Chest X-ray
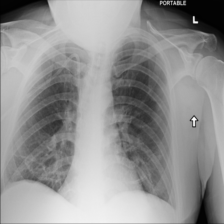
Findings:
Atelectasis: negative
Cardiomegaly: negative
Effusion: negative
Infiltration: negative
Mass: positive
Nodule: negative
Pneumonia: negative
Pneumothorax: negative
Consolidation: negative
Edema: negative
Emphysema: negative
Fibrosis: negative
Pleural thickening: negative
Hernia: negative